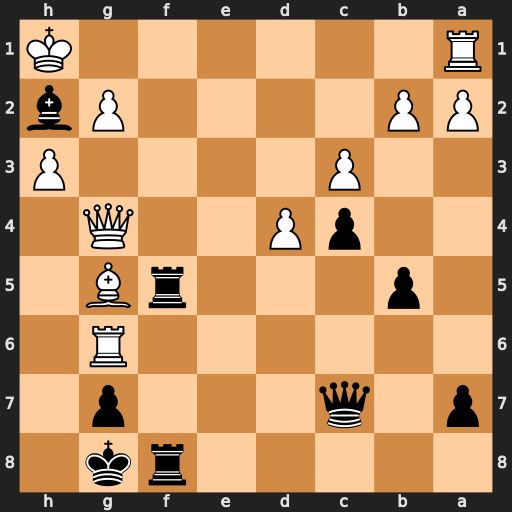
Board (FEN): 5rk1/p1q3p1/6R1/1p3rB1/2pP2Q1/2P4P/PP4Pb/R6K
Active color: b
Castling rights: -
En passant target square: -
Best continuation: Rf1+ Rxf1 Rxf1#